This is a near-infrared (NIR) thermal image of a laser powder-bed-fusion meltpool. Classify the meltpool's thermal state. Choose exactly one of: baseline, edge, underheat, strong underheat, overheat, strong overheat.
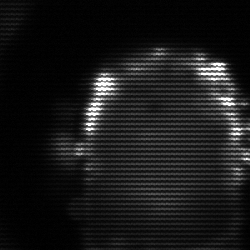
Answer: baseline